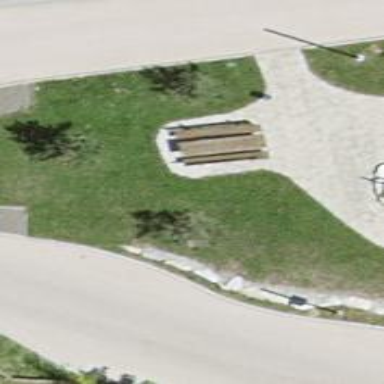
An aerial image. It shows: Picnic table located in leisure land area.